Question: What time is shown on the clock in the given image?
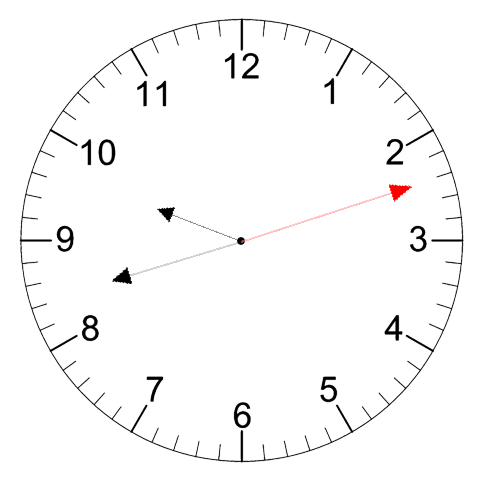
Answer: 09:42:12